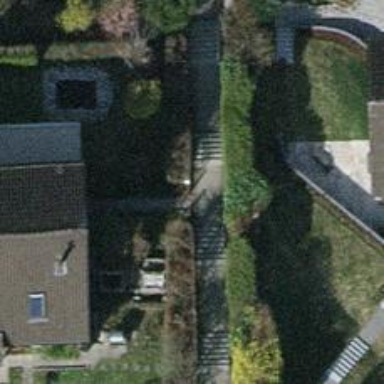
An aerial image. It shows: Hedge acting as barrier.